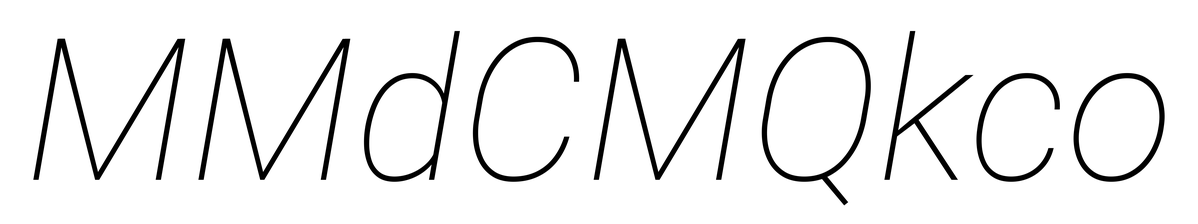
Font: Roboto-Italic_Thin_Italic